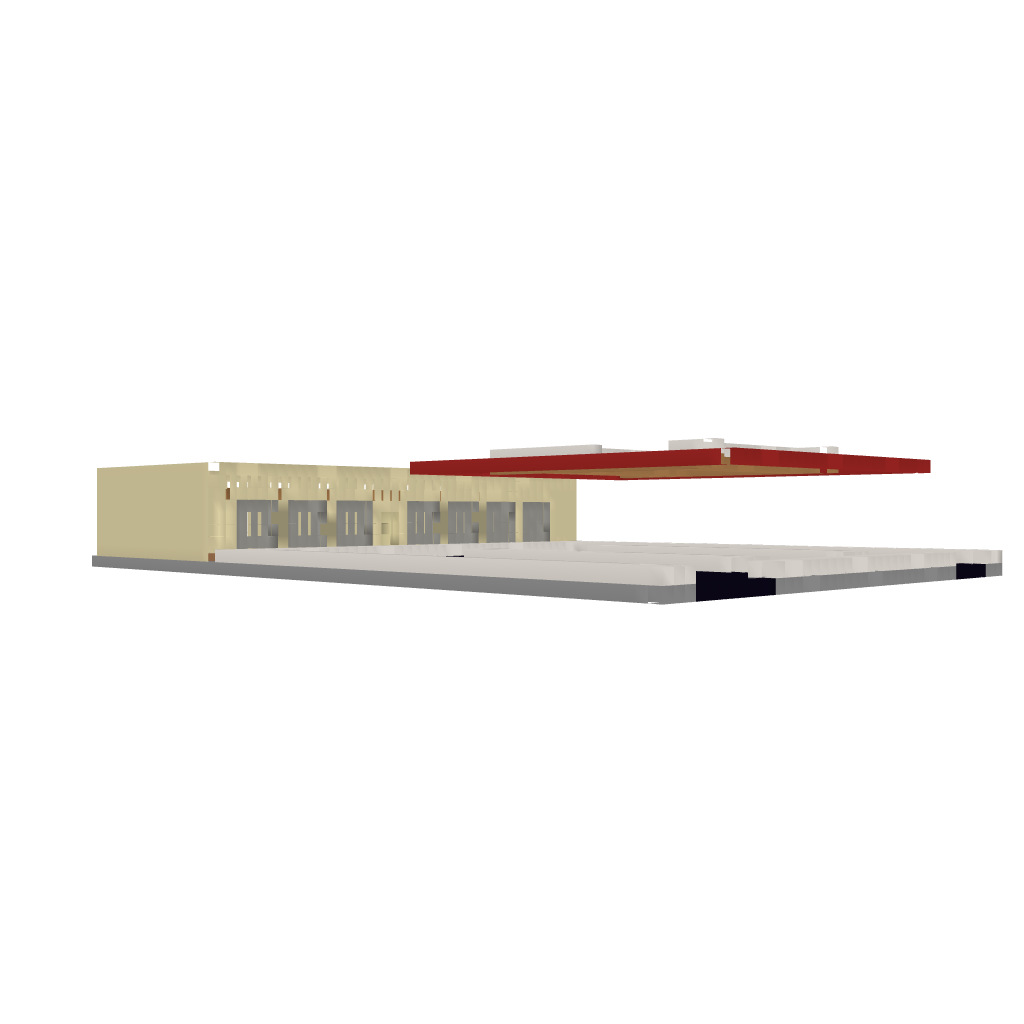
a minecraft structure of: Petrol/ Gas station